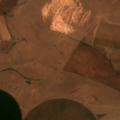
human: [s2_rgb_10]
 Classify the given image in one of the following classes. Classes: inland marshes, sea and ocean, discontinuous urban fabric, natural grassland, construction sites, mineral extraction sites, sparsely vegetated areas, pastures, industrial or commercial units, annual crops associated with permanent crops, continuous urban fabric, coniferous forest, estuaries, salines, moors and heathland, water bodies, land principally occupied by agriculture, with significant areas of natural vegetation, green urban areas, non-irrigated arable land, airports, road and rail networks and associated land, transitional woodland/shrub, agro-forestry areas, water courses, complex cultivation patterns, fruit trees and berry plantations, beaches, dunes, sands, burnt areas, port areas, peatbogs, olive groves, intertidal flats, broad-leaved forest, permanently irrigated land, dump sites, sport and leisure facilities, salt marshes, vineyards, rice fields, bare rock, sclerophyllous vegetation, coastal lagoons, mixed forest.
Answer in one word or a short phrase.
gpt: permanently irrigated land, pastures, complex cultivation patterns